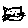
Label: cat